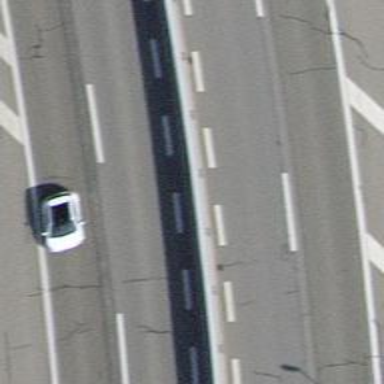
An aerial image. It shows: Primary link highway with asphalt surface.